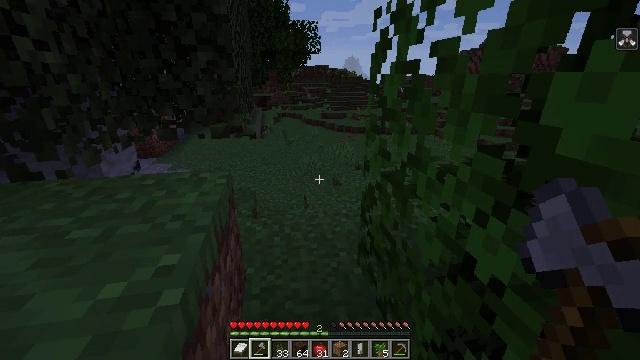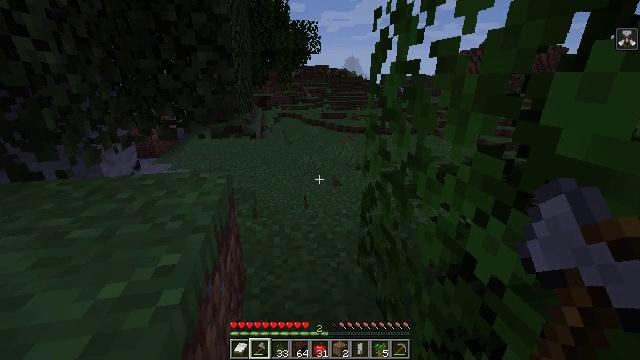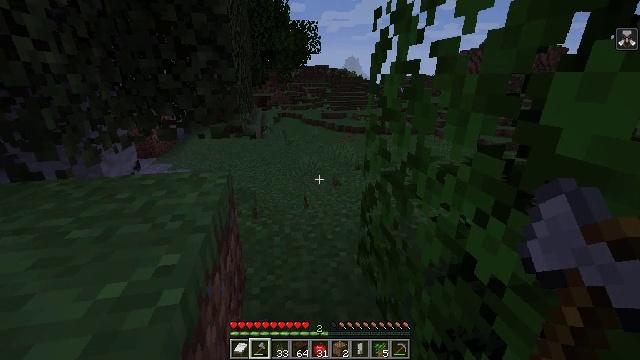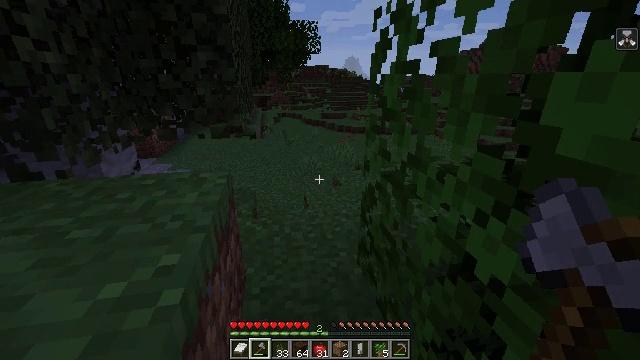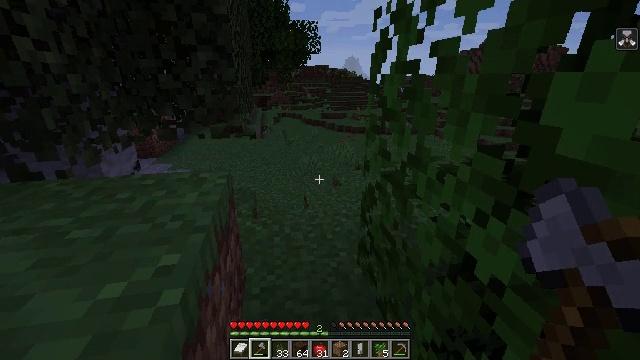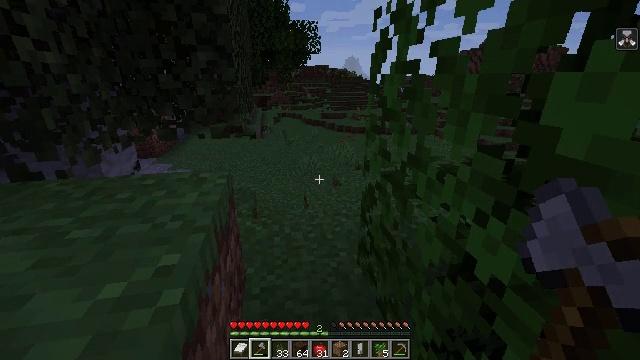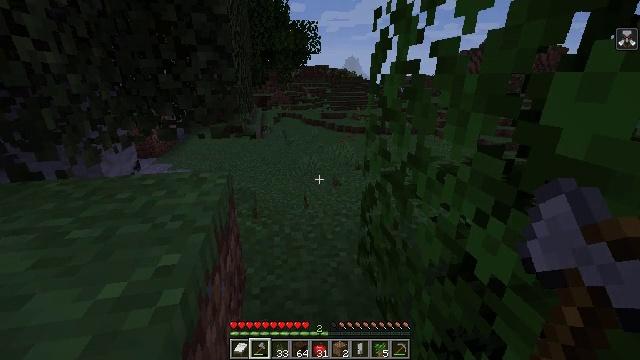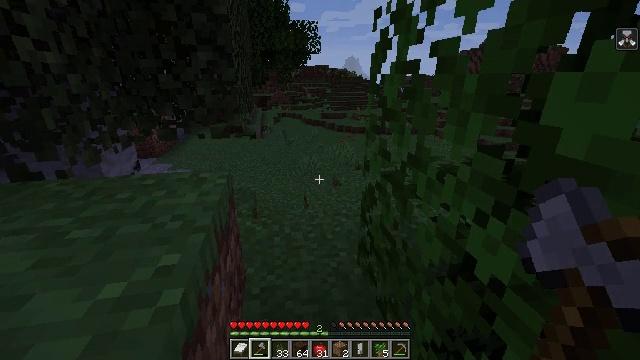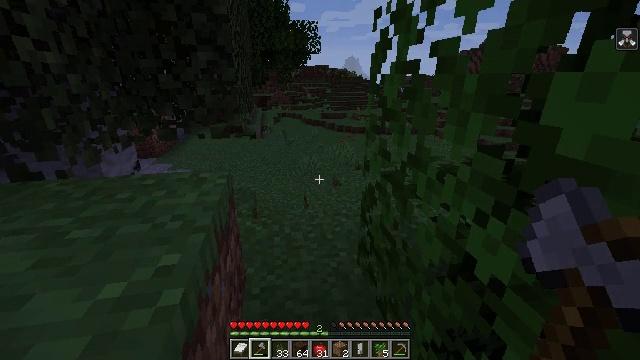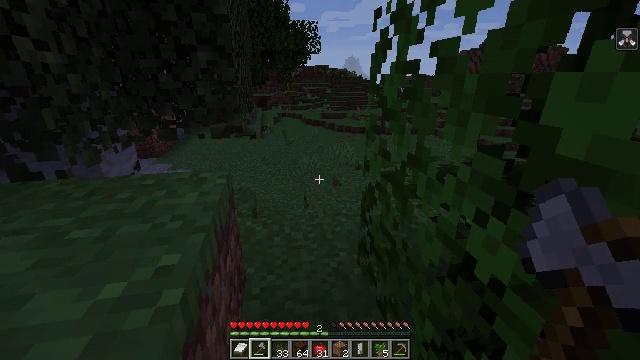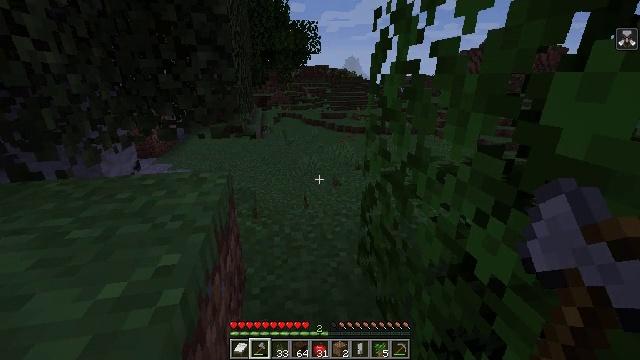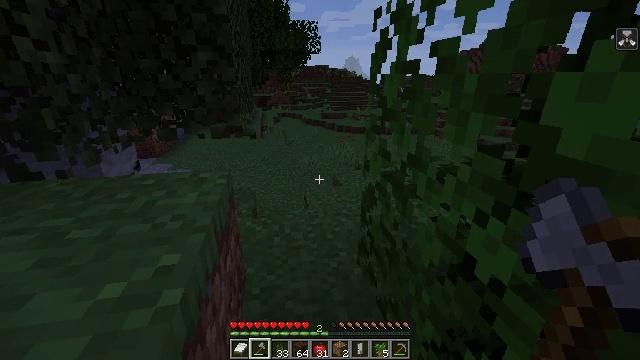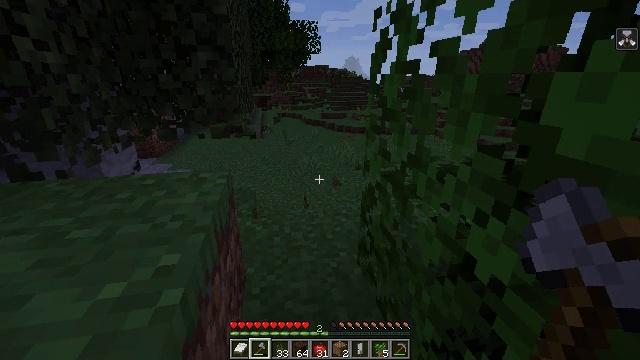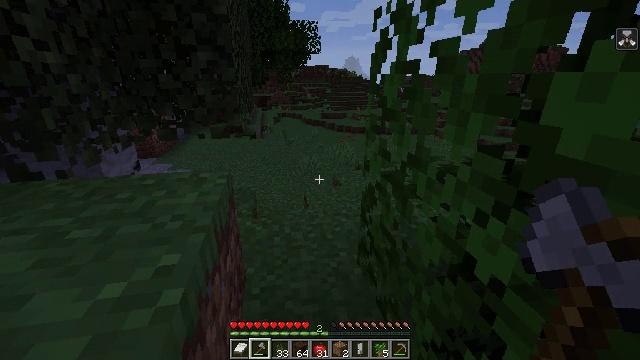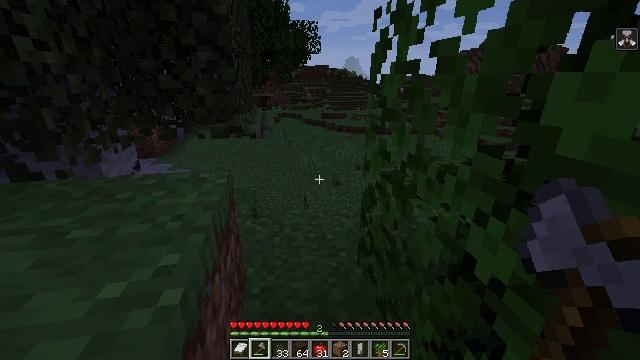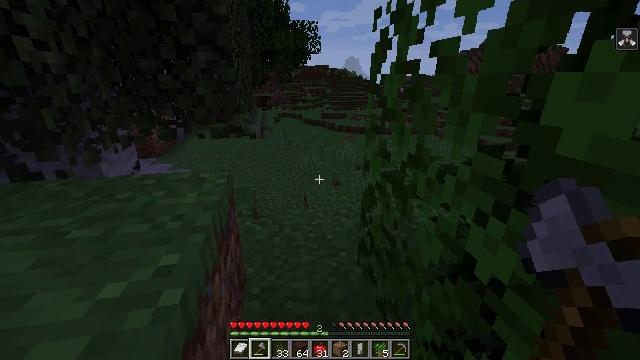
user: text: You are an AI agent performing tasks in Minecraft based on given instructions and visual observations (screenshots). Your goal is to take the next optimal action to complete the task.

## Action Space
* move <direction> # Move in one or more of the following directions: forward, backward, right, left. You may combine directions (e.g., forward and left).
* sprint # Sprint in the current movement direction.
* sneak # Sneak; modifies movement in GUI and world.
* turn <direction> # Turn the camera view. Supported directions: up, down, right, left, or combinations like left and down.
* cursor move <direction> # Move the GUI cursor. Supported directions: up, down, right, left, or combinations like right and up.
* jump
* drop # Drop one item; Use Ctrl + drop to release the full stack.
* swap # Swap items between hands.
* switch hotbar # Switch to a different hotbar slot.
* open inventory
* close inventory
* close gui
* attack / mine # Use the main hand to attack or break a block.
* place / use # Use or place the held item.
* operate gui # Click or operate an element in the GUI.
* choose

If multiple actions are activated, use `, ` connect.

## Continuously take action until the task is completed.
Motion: motion action
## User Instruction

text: Harvest birch logs from birch trees.
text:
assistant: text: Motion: no_op
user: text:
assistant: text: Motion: no_op
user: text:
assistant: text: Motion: no_op
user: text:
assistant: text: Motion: no_op
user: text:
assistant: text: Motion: no_op
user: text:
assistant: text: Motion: no_op
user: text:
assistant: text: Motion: no_op
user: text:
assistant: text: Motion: no_op
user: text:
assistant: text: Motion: no_op
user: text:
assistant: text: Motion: no_op
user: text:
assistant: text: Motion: no_op
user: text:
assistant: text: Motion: no_op
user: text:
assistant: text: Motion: no_op
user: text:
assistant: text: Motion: no_op
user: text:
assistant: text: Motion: no_op
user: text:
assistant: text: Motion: no_op
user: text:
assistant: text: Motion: no_op
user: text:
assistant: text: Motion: no_op
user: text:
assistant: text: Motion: no_op
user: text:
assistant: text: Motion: no_op
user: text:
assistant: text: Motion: no_op
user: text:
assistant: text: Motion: no_op
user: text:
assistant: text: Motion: no_op
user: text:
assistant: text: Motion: no_op
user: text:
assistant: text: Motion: no_op
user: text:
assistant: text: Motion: no_op
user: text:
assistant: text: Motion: no_op
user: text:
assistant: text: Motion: no_op
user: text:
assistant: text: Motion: no_op
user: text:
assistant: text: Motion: no_op